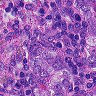
Metastatic tissue present: yes